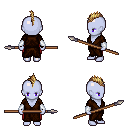
a pixel art fantasy rpg character, female body template, dark elf, purple skin, brown robe, red pants, blonde mohawk hairstyle, white cloth bracers, spear, four views (front, back, left, right), 2x2 character sprite sheet, small pixel art, hard edges, no anti-aliasing